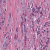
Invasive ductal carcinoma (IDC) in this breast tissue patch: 1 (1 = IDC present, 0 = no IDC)